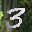
Label: 3